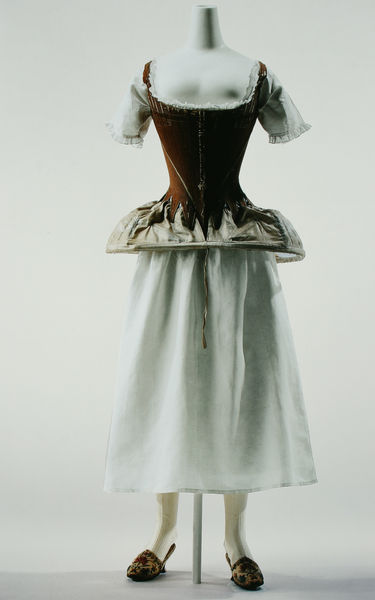
Titel: Korsett, Reifrock, Hemd
Standort: Kyoto (Japan)
Institution: Kyoto Costume Institute
Schlagwörter: weiß, ausschnitt, braun, brust, busen, frau, kleid, dame, rot, mode, rock, band, barock, bluse, falten, kleidung, samt, ärmel, hals, bestickt, gewand, gold, kostüm, schnur, stickerei, saum, dekollete, dekoltee, puffärmel, rokoko, schulter, beine, taille, bein, japan, rückenansicht, modell, mieder, schuhe, stab, weis, füsse, büste, verzierung, faden, gestell, kordel, faltenwurf, rüsche, rüschen, schenkel, ring, foto, fotografie, photographie, unten, eng, stütze, unterrock, schnitt, schuh, puppe, kurz, tracht, pantoffel, schlappen, geschnürt, oberteil, hüfte, tageskleid, reif, korsett, pumps, dekolltee, stange, stickereien, hausschuhe, pantoffeln, korsage, reifrock, textilien, leibchen, corsage, schnürung, unvollständig, betont, unterkleid, extravagant, modepuppe, damenmode, kyoto, kleiderpuppe, textilie, volkstracht, korset, schößchen, drunter, entkleidet, kunterrock, obertail, trachtenmode, unterkleider, verzeirunge, korssett, kleidermodell, krienoline, kytot